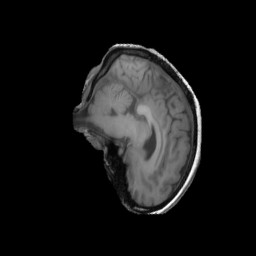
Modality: T1w
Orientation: sagittal
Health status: ill
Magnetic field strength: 3 T